Interaction volume radius: 5 \u00c5
Interaction volume height: 30 \u00c5
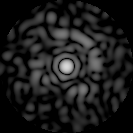
Disorder parameter: 0.8393